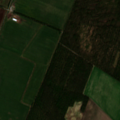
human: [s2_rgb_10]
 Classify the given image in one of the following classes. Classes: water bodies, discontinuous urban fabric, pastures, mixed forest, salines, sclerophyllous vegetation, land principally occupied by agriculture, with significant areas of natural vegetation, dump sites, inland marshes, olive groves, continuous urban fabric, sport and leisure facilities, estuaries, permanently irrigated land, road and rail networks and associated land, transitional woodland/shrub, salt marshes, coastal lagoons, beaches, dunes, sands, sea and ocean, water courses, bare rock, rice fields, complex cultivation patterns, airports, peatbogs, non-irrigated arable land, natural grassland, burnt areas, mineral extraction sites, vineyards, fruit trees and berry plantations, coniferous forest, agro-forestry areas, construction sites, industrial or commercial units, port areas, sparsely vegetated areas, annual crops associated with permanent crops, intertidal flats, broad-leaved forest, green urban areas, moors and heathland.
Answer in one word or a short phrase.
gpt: non-irrigated arable land, coniferous forest